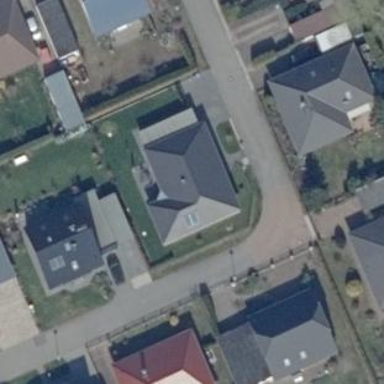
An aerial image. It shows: Detached building.